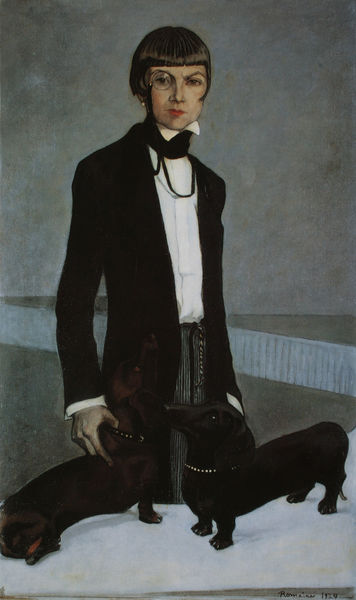
Titel: Una, Lady Troubridge
Künstler: Romaine Brooks
Standort: Washington, D.C.
Institution: National Collection of Fine Arts
Schlagwörter: hand, mann, weiß, frau, grau, hintergrund, ohrring, schwarz, tisch, dackel, hund, hunde, schal, anzug, hose, kragen, portrait, halsband, kette, frack, halstuch, junge, brille, androgyn, monokel, schad, momokel, bluese, bop, monockel, teckel